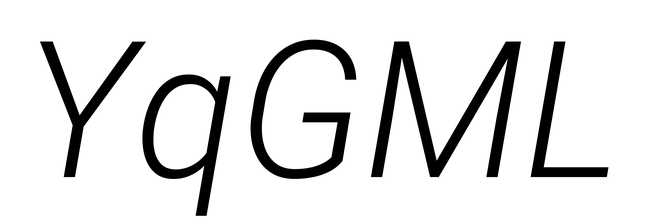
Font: Roboto-Italic_Light_Italic